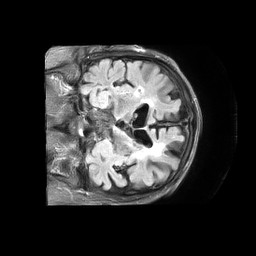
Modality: FLAIR
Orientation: coronal
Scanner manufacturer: philips
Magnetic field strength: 1.5 T
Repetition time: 10 s
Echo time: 0.14 s